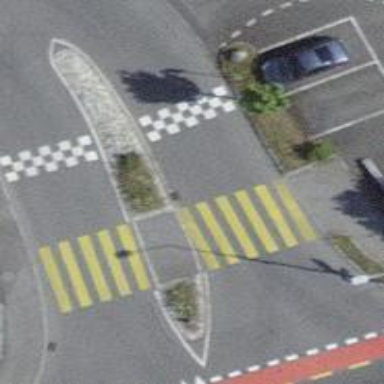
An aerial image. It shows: Kerb serving as barrier.